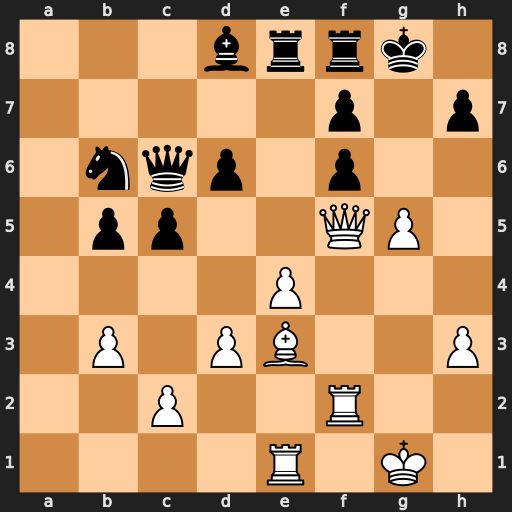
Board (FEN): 3brrk1/5p1p/1nqp1p2/1pp2QP1/4P3/1P1PB2P/2P2R2/4R1K1
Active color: w
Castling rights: -
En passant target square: -
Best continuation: gxf6 Kh8 Bh6 Rg8+ Bg7+ Rxg7+ fxg7+